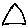
Label: triangle